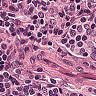
Metastatic tissue present: no